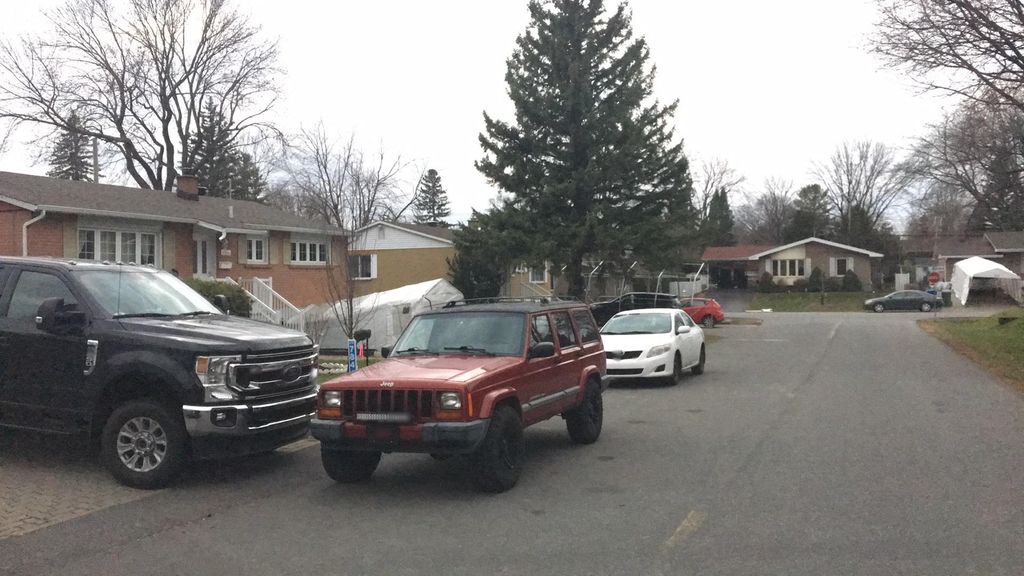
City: montreal